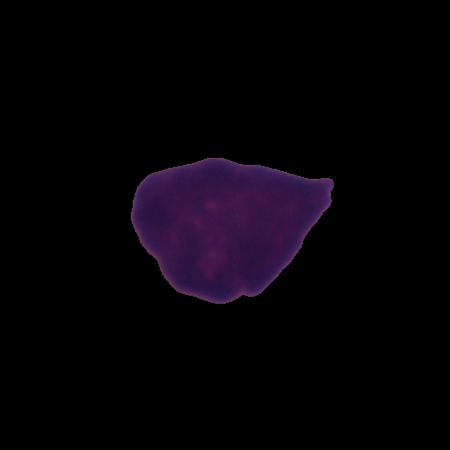
Label: healthy